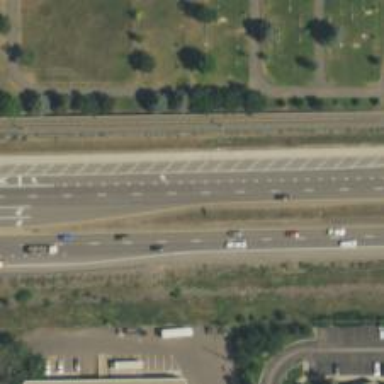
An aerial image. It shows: Trunk highway with expressway features.